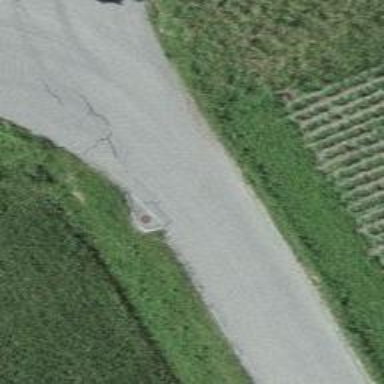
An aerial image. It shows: Unclassified road.